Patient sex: M
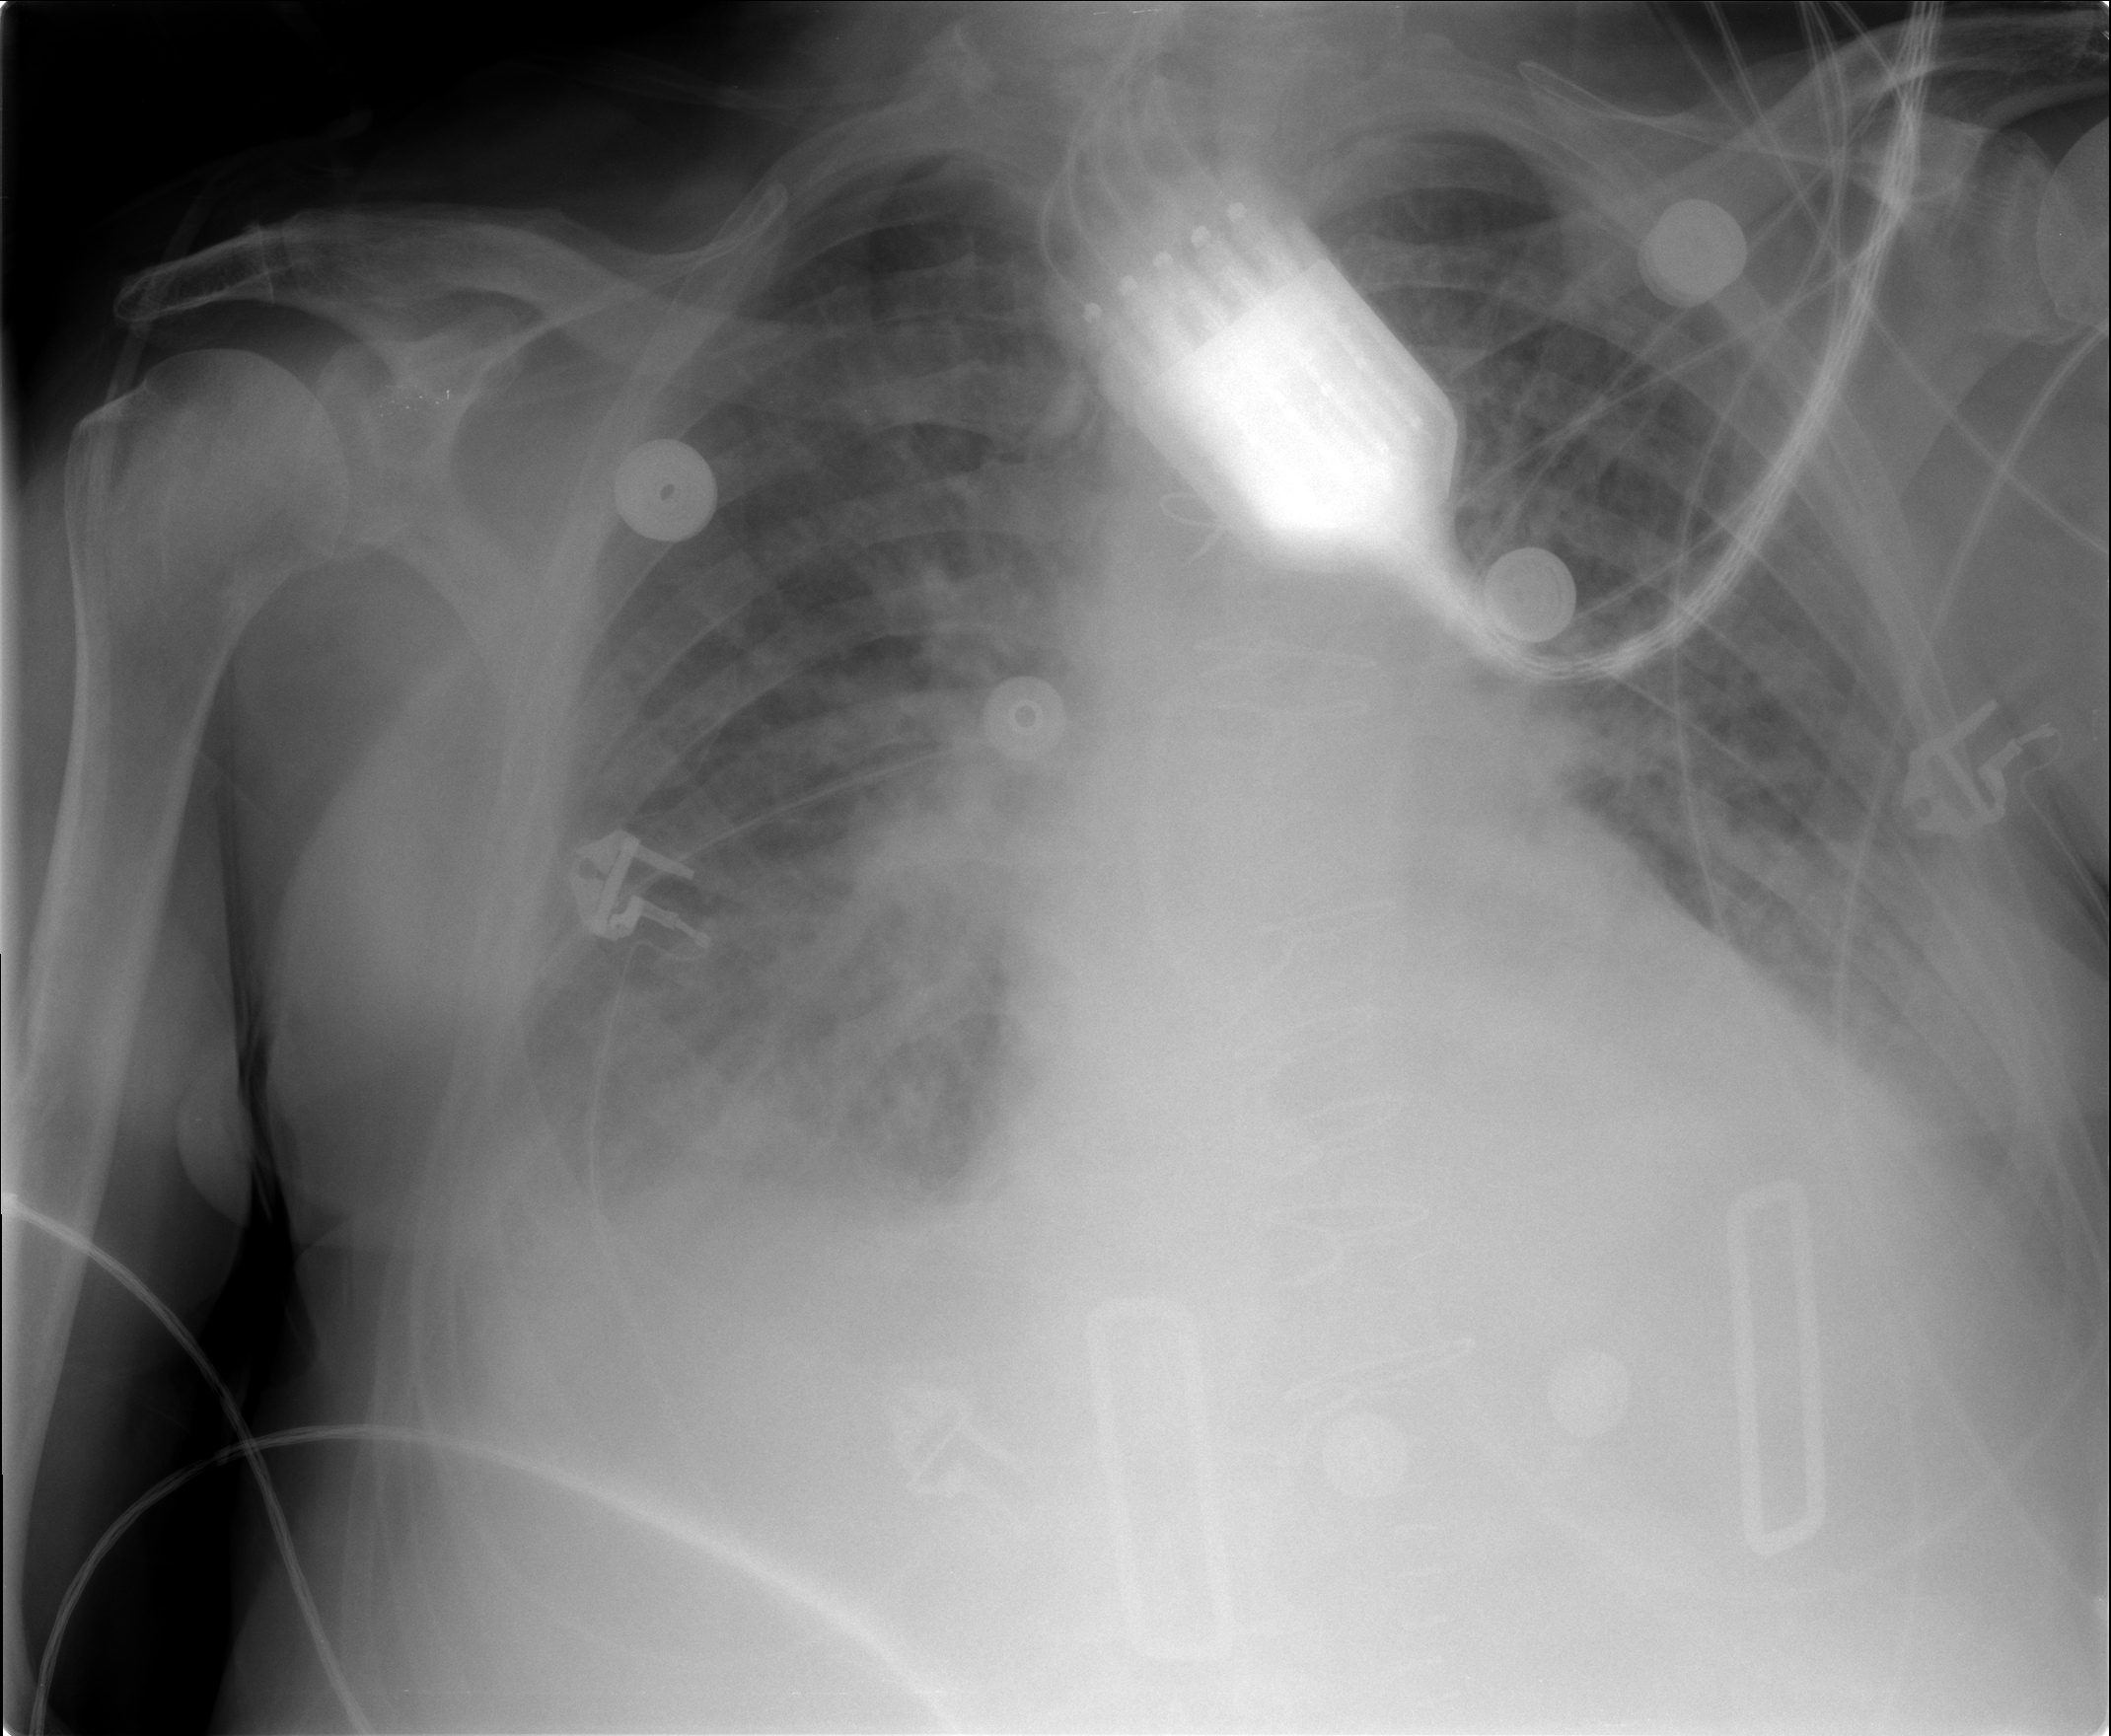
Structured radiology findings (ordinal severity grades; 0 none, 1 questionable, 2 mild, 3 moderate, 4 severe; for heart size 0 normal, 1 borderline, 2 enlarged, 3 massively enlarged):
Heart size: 2
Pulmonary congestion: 3
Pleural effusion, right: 2
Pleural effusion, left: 2
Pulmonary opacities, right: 0
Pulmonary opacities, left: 0
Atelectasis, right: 2
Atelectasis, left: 2